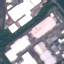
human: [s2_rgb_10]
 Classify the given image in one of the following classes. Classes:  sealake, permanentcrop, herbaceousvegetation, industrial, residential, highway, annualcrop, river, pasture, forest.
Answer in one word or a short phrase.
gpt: Industrial